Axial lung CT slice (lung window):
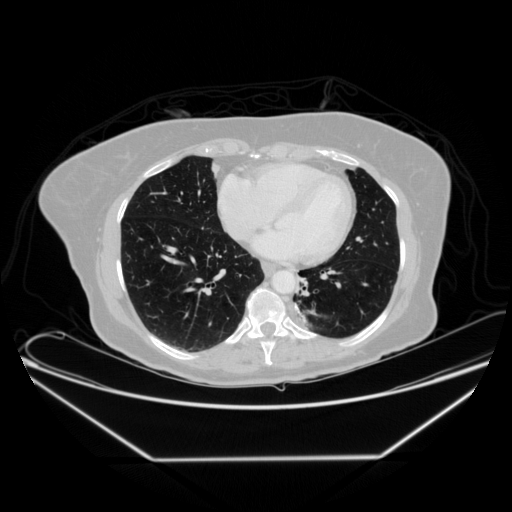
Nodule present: no